Question: I have to create animation where gatling gun will be shoot (it doesn't have to be complex, cause it's just a practice). I drew basic version of my gun which looks like this:

Don't bother colors - i made them like that to be able to see where are egdes of particular parts of gun. Now i would like to make it look better by using some texture - moro or something like metalic color - <URL>. I know how to load texture and how to use it for 2d objects, but i have no idea if there is a possiblity to use this texture for my whole drawing or do i have to use texture for every part separately? This is my code which corresponds to load texture from bmp file and make it able to use:
'''
void initTexture(string fileName)
{
loadBmp(fileName.c_str());
textureId = 13;
glBindTexture(GL_TEXTURE_2D, textureId); //Tell OpenGL which texture to edit
glPixelStorei(GL_UNPACK_ALIGNMENT, 1);
//Map the image to the texture
glTexImage2D(GL_TEXTURE_2D, //Always GL_TEXTURE_2D
0, //0 for now
GL_RGB, //Format OpenGL uses for image
tex.info.biWidth, tex.info.biHeight, //Width and height
0, //The border of the image
GL_RGB, //GL_RGB, because pixels are stored in RGB format
GL_UNSIGNED_BYTE, //GL_UNSIGNED_BYTE, because pixels are stored
//as unsigned numbers
tex.px); //The actual pixel data
}
'''
loadBmp() is function to load bitmap file. I tried to search something in the Internet and stackoverflow, but all exmaples where about cubes or spheres, which doesn't help me. How can i put texture on this drawing?
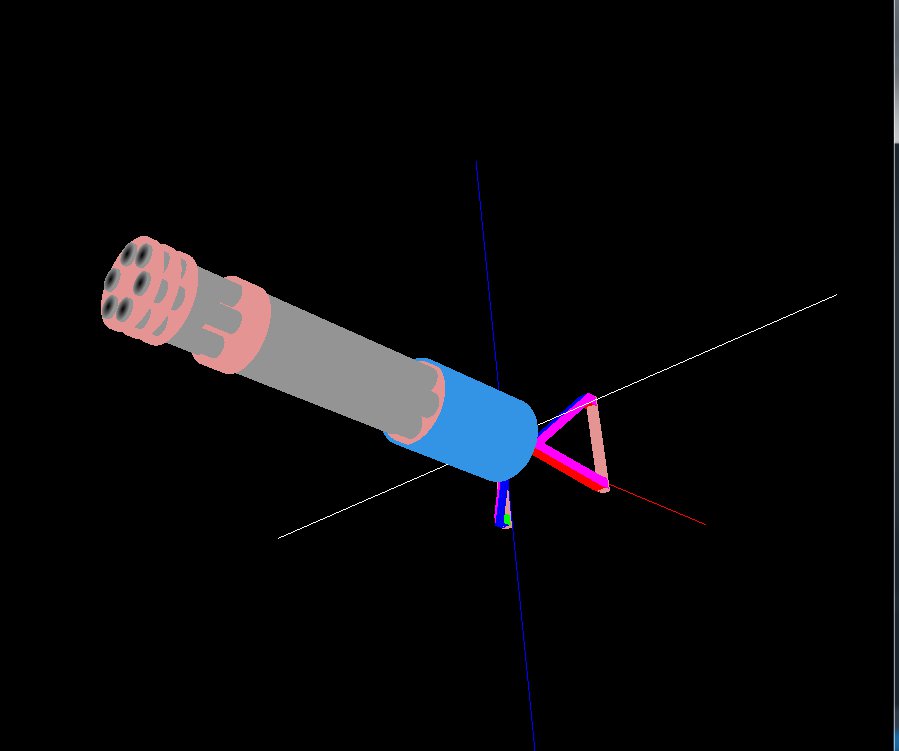
Answer: Texture mapping requires to (manually) assign texture coordinates to each vertex. There are some approaches on automatic texture coordinate generation, or getting away without texture coordinates, by giving each face an individual pixel (Disney Animation pioneered the later method for their computer animated films).
Since you didn't specify which program you used to model I'll refer you to some tutorials on texture UV mapping for Blender
<URL>
Please don't tell me you did "code" your gun, because this is wrong, wrong, wrong!
Once you got the texture coordinates you pass them to OpenGL as just another vertex attribute.